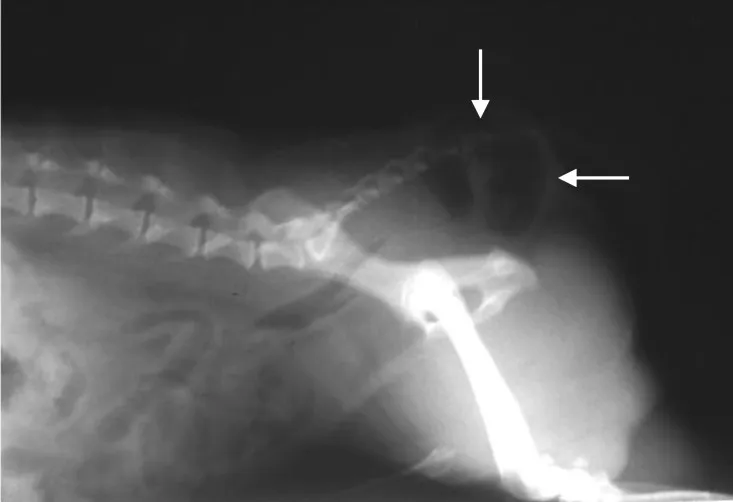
Plain lateral radiograph of caudal abdominal region indicating a gas-filled sac (arrows) in perinea. There are no feces in the diverticulum due to enema performed before radiography.
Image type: radiology (x_ray)